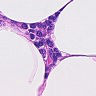
Metastatic tissue present: no